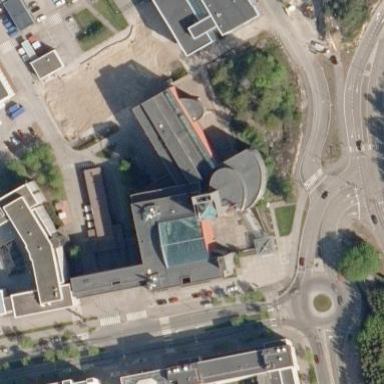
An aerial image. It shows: Building with light gray color.